Interaction volume radius: 5 \u00c5
Interaction volume height: 15 \u00c5
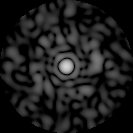
Disorder parameter: 0.8139